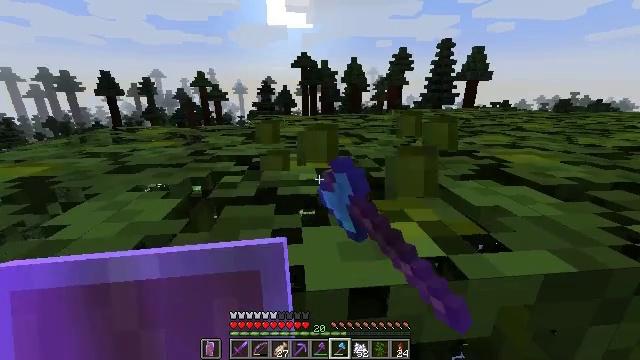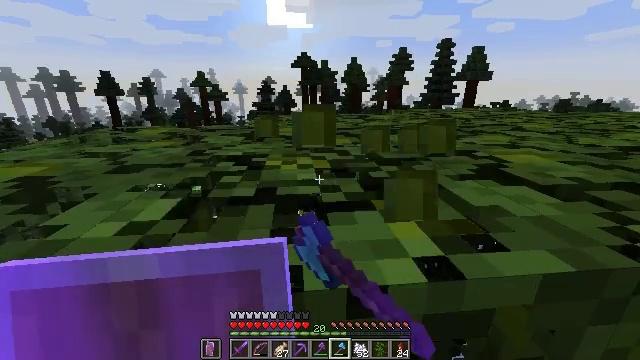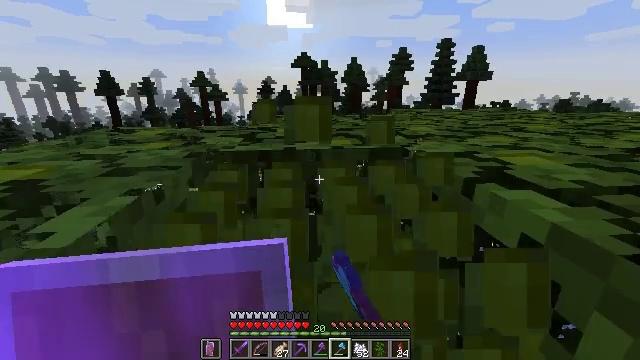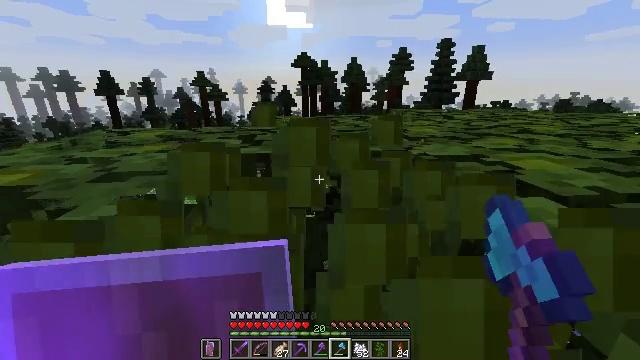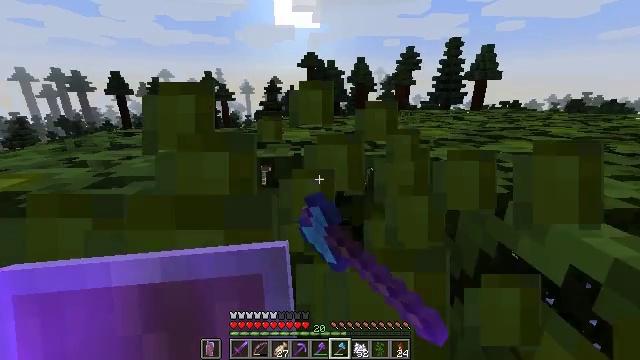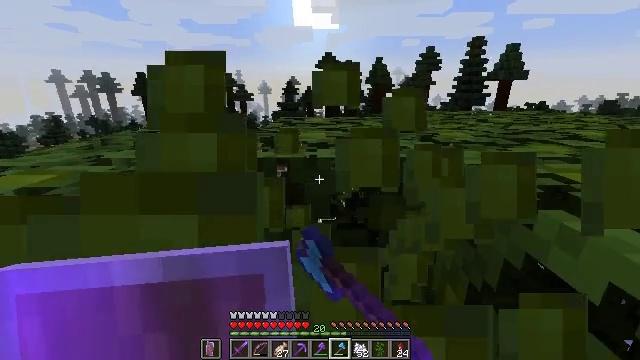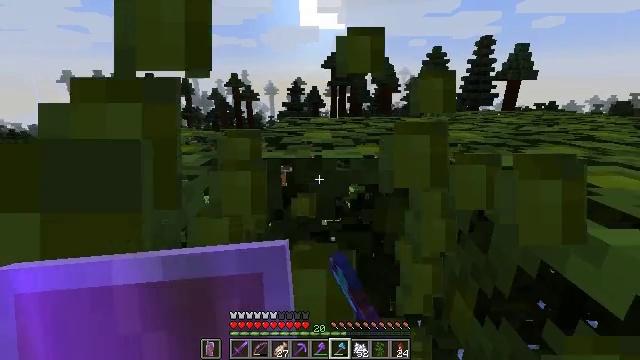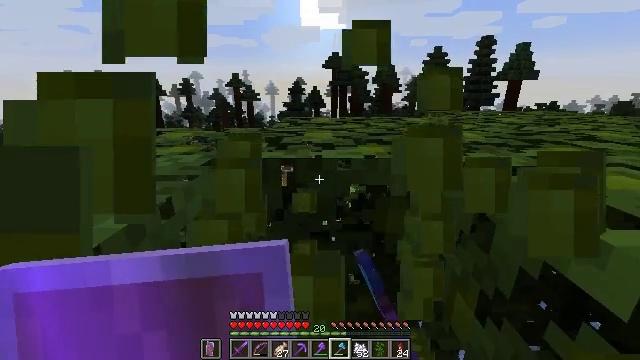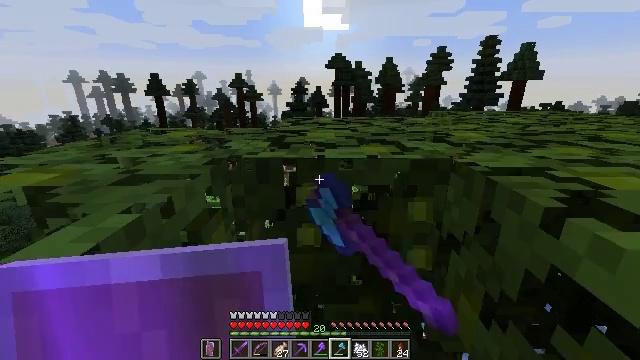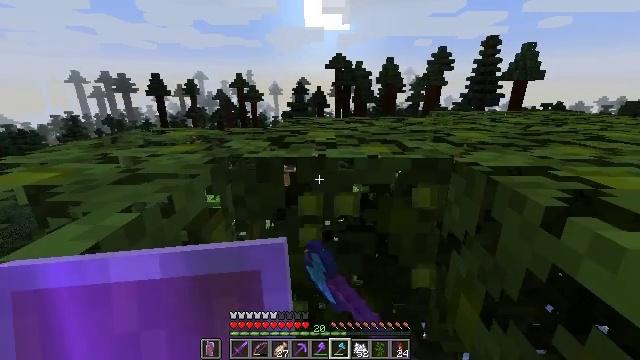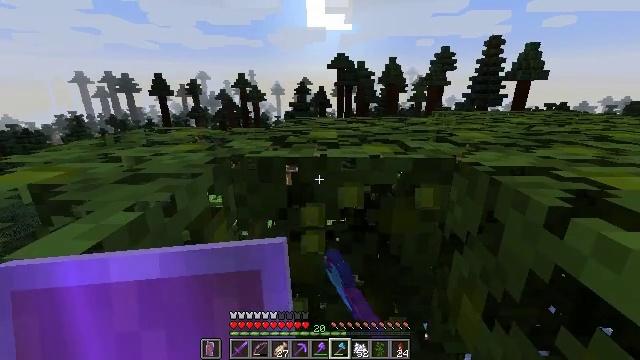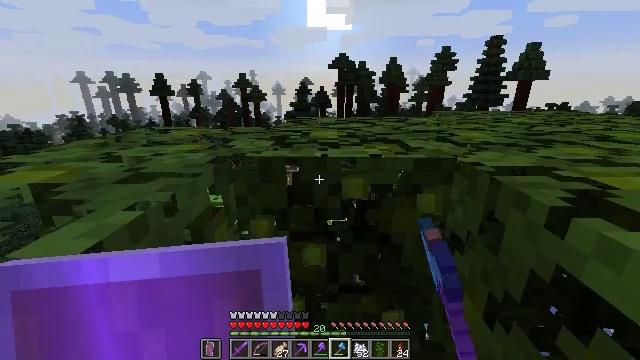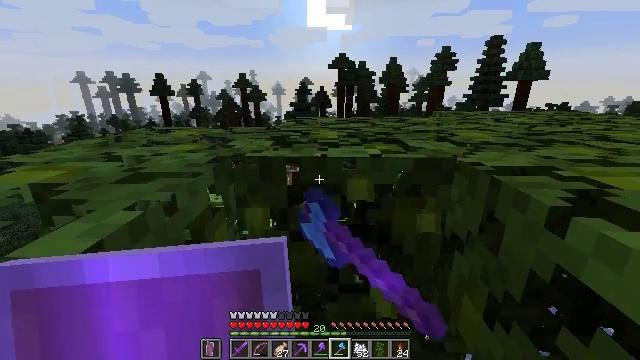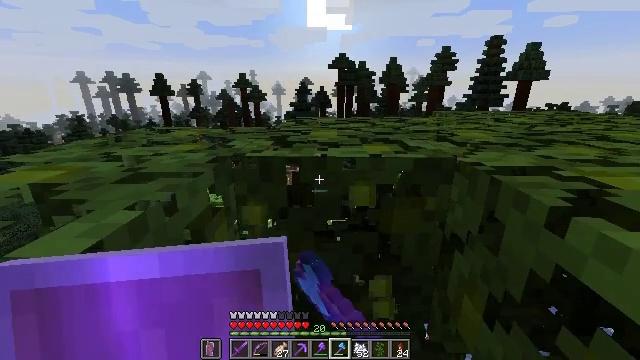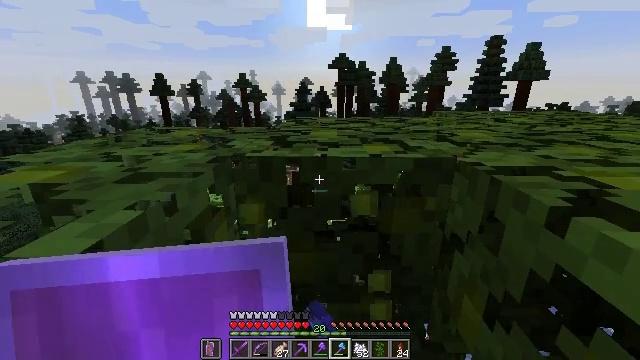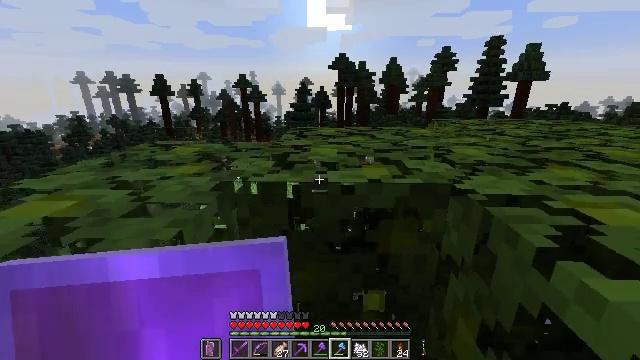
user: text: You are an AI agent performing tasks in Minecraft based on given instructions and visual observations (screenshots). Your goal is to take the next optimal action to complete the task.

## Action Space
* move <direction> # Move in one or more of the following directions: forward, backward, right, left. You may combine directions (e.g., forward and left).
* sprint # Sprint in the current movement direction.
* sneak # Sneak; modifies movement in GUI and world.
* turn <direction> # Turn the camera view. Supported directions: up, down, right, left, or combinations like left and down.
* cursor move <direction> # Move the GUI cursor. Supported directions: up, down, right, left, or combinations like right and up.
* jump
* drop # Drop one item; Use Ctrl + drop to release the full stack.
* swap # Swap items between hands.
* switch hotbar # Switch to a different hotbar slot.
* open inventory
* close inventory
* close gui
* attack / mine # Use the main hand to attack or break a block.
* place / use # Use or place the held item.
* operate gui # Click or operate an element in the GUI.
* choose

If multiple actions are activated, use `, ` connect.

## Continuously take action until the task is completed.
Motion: motion action
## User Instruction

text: Clear the jungle leaves to make way.
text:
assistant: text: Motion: move forward, sneak, attack / mine
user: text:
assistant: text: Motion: move forward, sneak, attack / mine
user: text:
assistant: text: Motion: move forward, sneak, attack / mine
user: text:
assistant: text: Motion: move forward, sneak, turn left, attack / mine
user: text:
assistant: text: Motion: sneak, turn left, attack / mine
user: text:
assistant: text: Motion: sneak, turn left, attack / mine
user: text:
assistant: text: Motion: sneak, attack / mine
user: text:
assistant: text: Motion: sneak, attack / mine
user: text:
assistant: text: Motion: sneak, attack / mine
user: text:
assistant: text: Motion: sneak, attack / mine
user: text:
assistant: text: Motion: sneak, attack / mine
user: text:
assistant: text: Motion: sneak, attack / mine
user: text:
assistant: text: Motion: sneak
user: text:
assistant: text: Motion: no_op
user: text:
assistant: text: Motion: no_op
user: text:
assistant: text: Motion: no_op
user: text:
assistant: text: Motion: no_op
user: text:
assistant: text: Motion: no_op
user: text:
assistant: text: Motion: no_op
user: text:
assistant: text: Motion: no_op
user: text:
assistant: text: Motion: no_op
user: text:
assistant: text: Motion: no_op
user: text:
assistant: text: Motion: no_op
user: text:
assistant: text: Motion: no_op
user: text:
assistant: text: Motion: no_op
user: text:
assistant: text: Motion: no_op
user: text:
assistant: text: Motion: no_op
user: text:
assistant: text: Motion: no_op
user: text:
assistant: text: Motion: turn left
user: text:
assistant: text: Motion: turn left